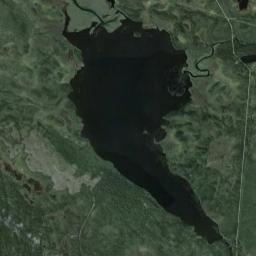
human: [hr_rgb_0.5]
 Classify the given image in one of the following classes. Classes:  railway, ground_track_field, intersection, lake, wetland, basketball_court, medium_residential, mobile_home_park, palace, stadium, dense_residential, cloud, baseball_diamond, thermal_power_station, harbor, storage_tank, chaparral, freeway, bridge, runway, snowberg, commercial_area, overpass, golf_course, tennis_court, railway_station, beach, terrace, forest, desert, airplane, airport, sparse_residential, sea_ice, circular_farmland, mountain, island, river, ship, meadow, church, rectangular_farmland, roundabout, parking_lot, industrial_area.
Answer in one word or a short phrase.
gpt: lake